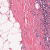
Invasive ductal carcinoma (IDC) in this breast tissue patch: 0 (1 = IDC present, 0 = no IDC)